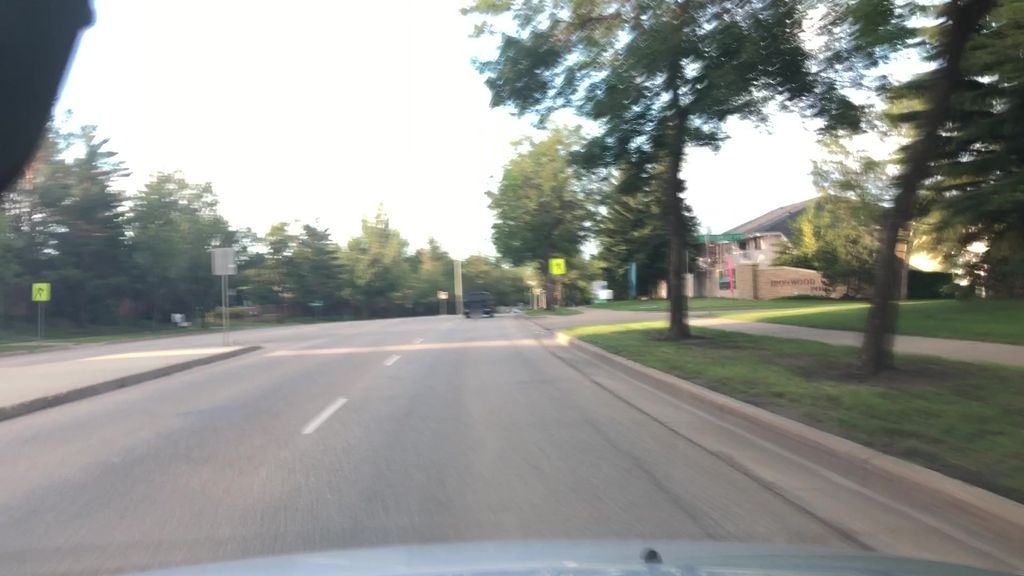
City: edmonton